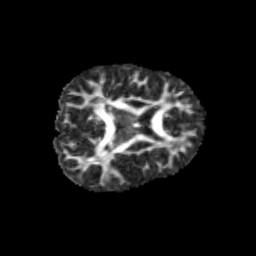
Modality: FA
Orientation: axial
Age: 11
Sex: male
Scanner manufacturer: siemens
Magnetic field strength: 3 T
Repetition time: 3.8 s
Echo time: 0.07 s